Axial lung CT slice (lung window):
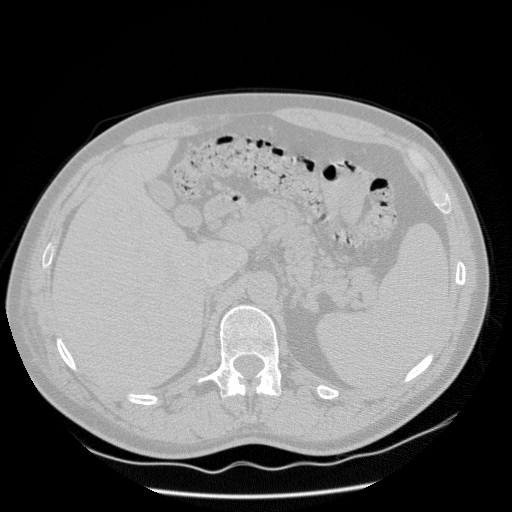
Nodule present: no